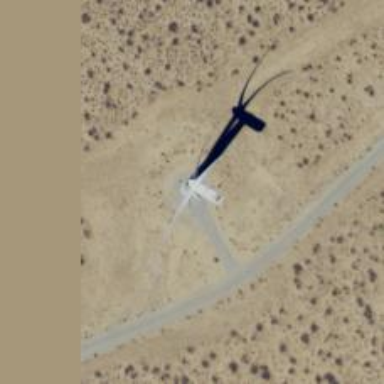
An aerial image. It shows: Wind power generator with horizontal axis wind turbine manufactured by Vestas.